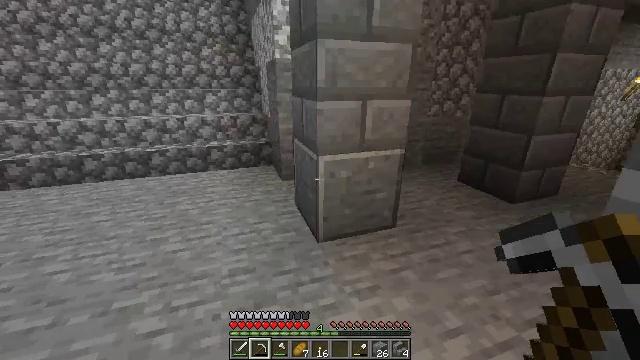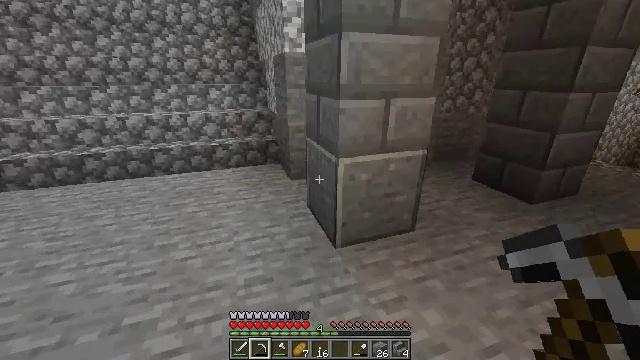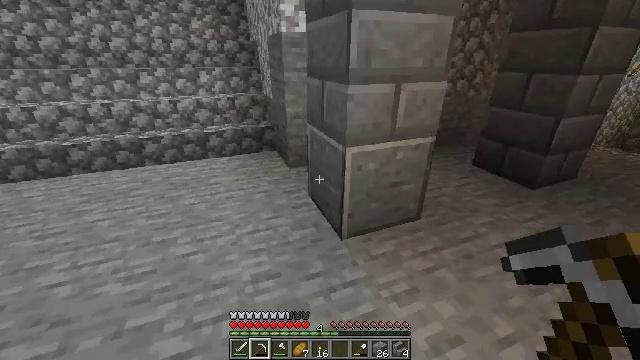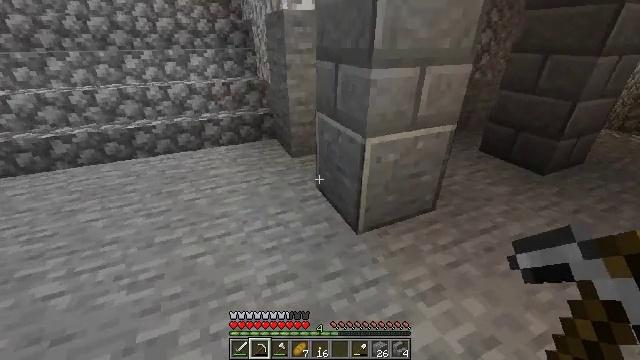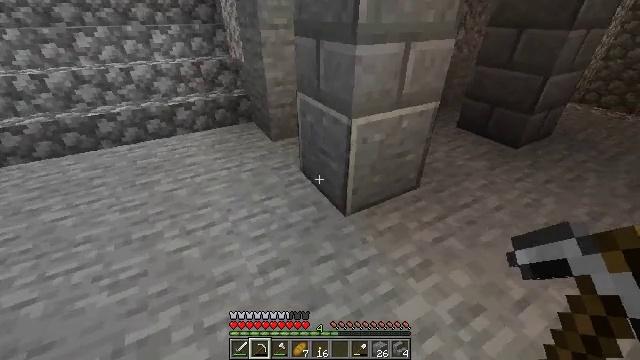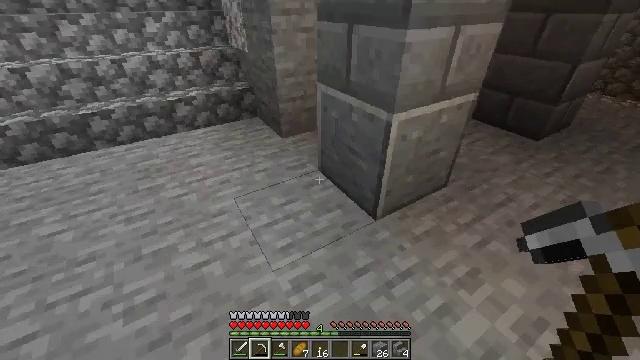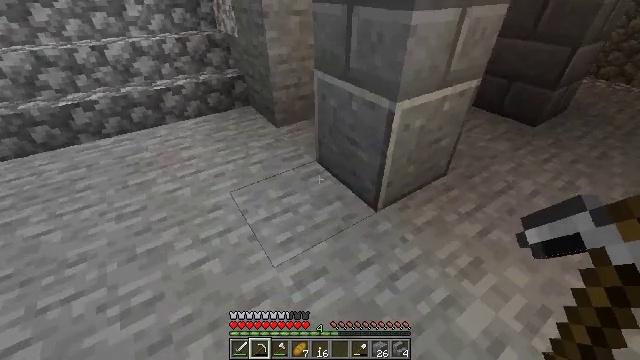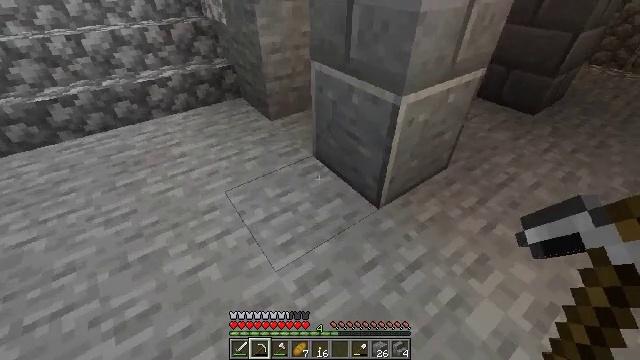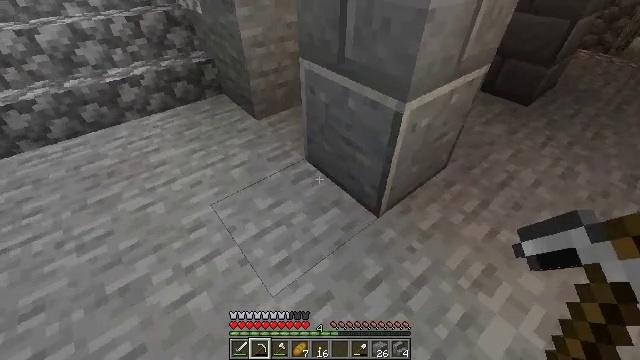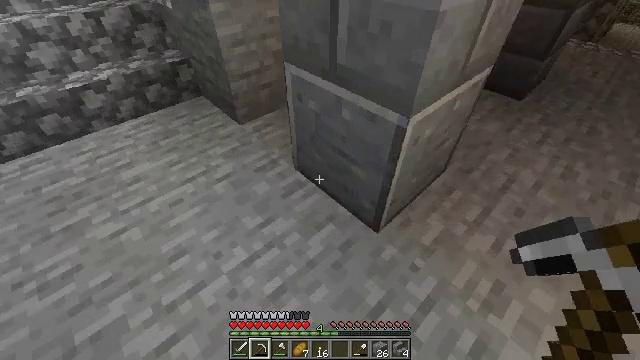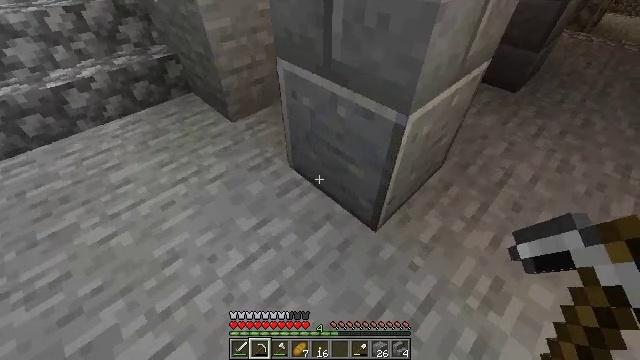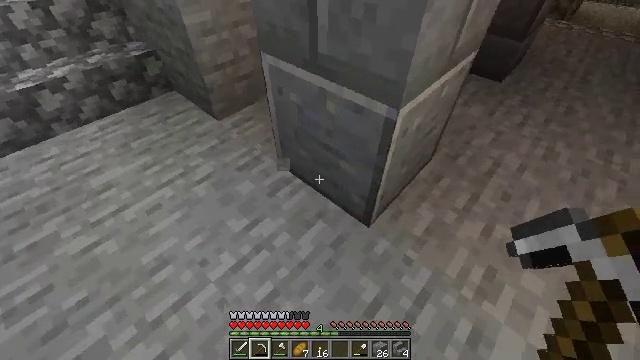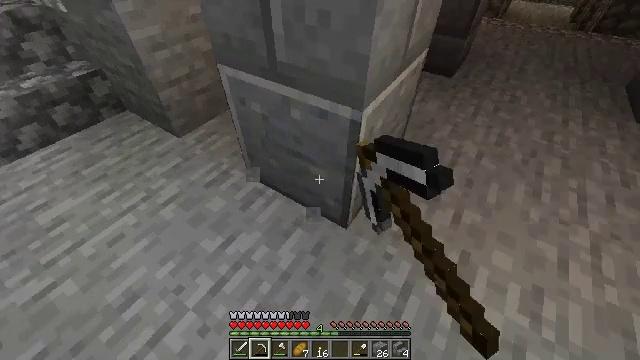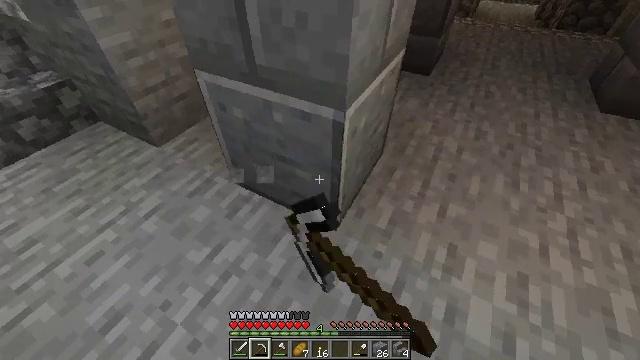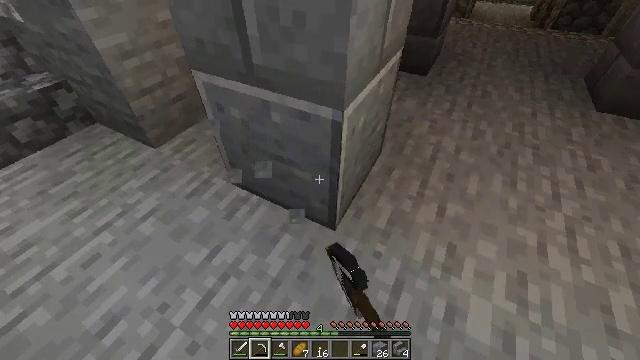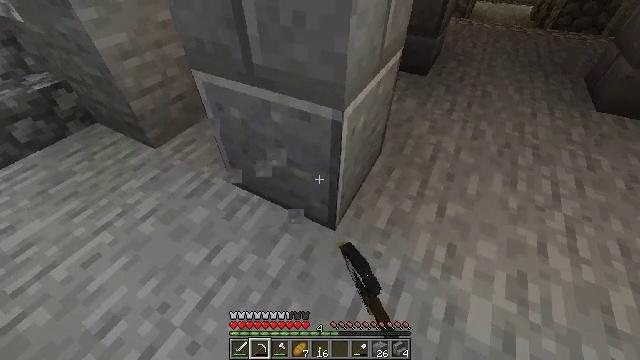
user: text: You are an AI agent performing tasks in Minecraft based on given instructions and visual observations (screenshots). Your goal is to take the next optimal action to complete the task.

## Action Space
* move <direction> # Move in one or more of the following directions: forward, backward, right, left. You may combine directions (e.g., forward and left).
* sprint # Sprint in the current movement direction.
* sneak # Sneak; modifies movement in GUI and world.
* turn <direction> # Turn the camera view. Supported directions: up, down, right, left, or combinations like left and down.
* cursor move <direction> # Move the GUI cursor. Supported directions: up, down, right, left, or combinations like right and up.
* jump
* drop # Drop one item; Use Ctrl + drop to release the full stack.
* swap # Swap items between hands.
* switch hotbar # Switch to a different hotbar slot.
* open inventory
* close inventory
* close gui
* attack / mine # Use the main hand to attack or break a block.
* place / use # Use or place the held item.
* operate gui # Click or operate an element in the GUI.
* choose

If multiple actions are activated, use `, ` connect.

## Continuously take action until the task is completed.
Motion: motion action
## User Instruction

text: Mine polished andesite from a structure.
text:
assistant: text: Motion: move forward and move left, turn down
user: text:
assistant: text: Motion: move forward and move left, turn right and down
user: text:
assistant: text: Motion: move forward and move left, turn right and down
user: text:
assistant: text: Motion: move forward and move left, turn right and down
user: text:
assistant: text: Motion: move forward and move left, turn right and down
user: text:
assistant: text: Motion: move forward, turn right and down
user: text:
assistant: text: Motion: move forward, turn right and down
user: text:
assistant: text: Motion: move forward, turn right and down
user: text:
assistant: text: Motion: turn right and down
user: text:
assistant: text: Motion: turn right and down
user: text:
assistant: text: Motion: turn right and down, attack / mine
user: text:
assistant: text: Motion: turn right and up, attack / mine
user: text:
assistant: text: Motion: turn right, attack / mine
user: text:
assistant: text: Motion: attack / mine
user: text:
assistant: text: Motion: attack / mine
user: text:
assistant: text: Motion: attack / mine
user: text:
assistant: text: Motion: attack / mine
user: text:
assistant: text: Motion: attack / mine
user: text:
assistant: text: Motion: attack / mine
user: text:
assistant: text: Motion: attack / mine
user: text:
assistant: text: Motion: attack / mine
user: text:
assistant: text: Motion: attack / mine
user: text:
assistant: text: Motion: attack / mine
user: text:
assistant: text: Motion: attack / mine
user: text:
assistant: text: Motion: attack / mine
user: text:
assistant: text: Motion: attack / mine
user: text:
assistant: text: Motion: no_op
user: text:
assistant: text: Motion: no_op
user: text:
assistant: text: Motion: no_op